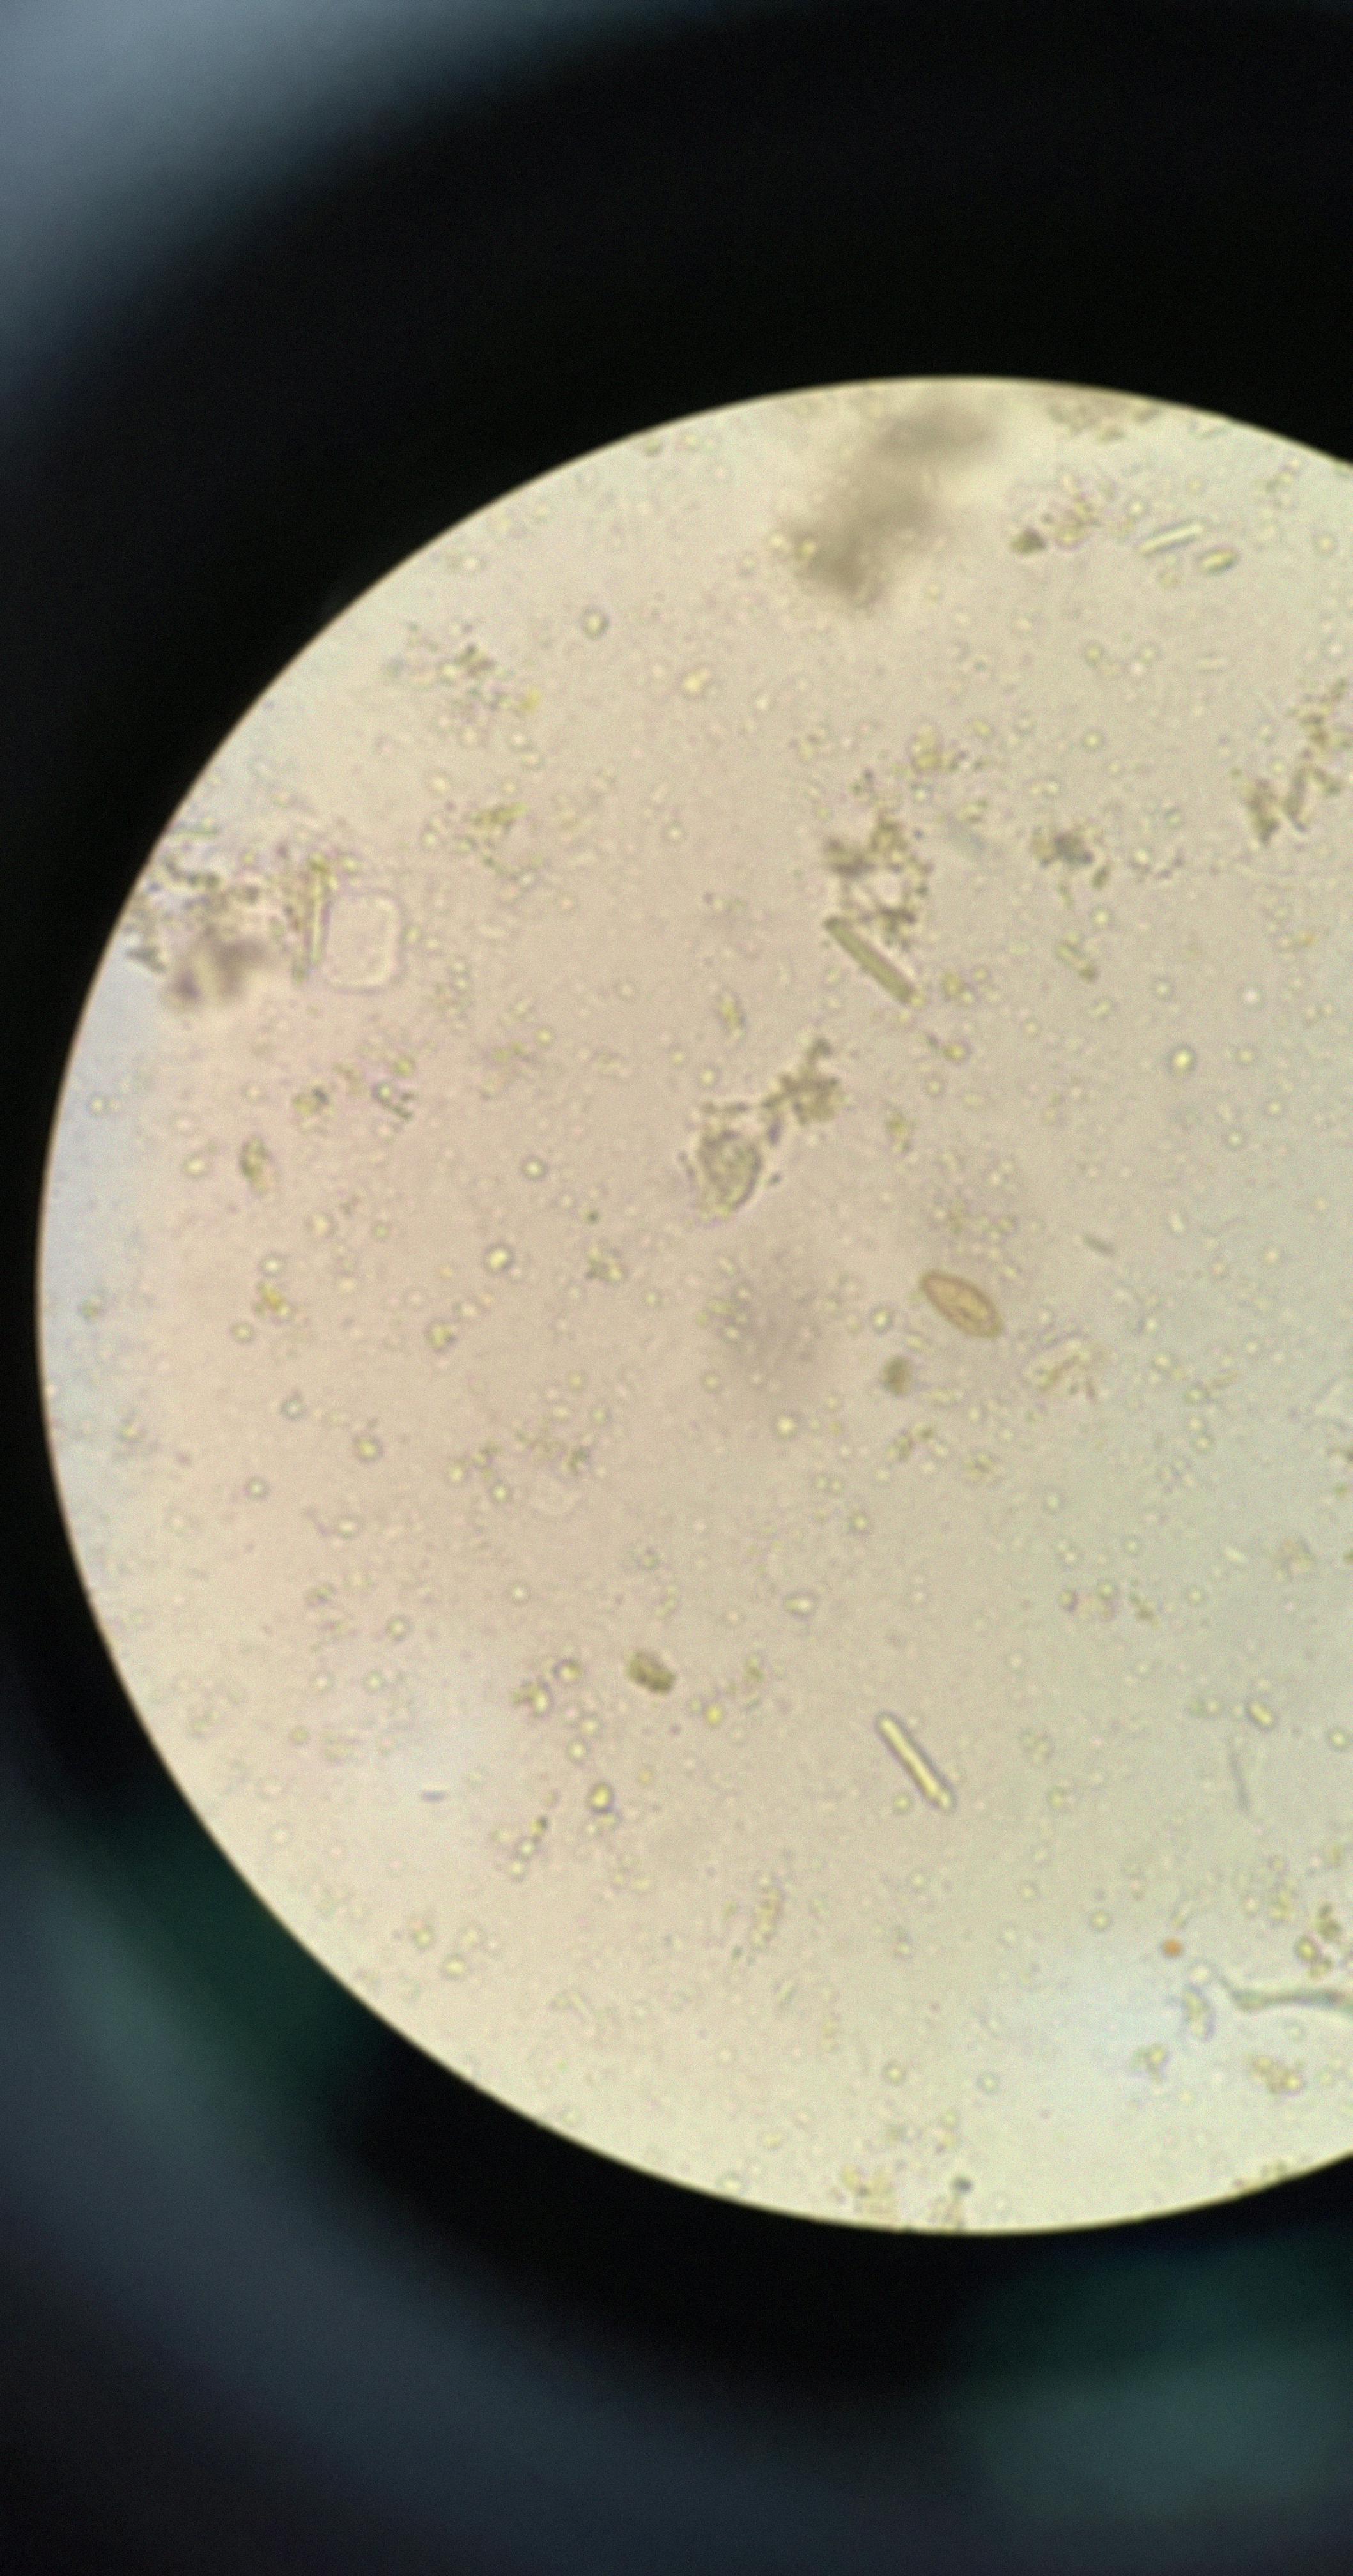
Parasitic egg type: Opisthorchis viverrine